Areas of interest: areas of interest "Sport and cultural"
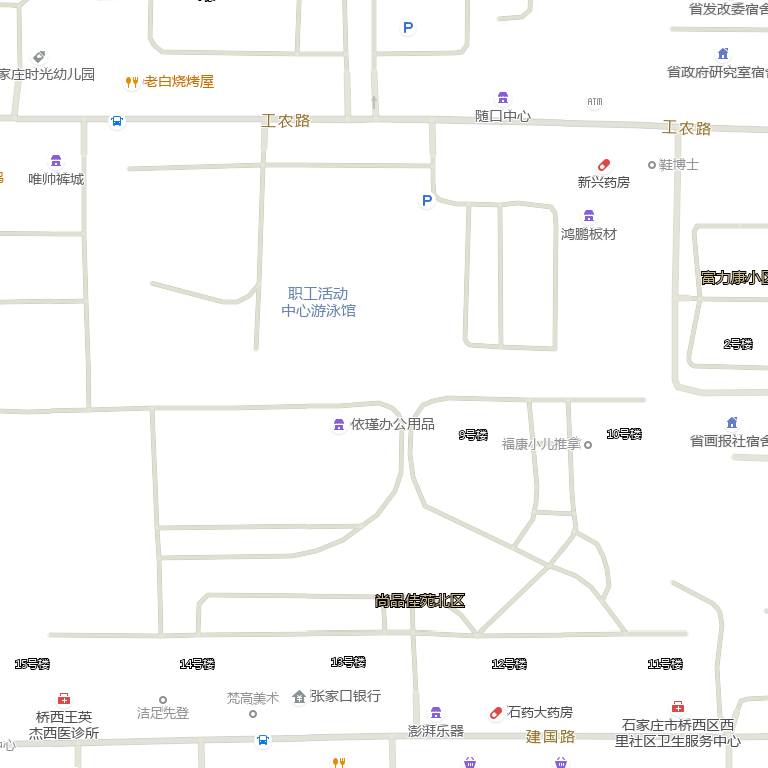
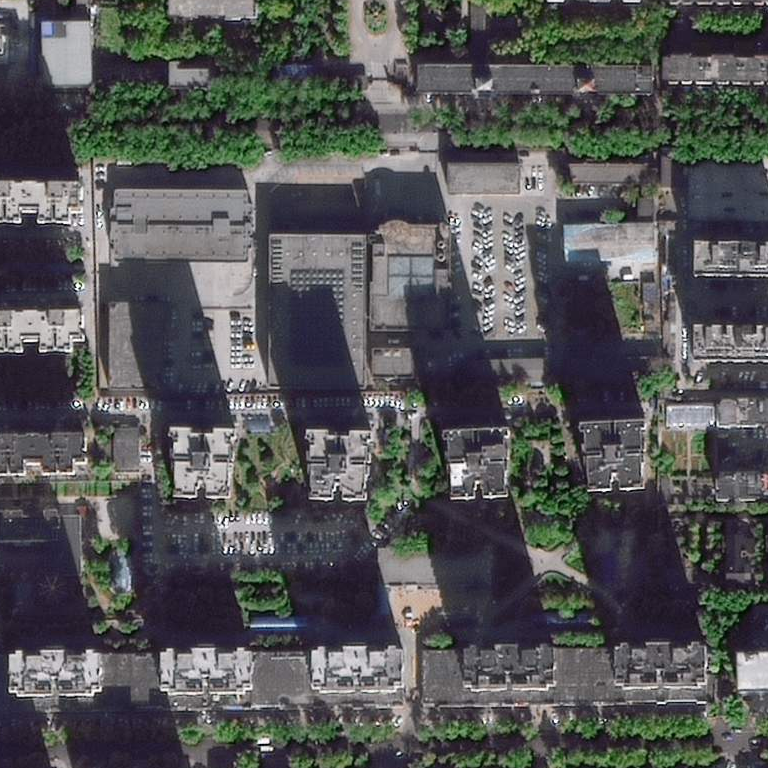